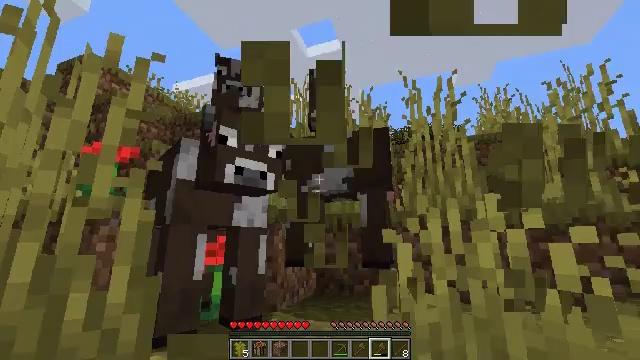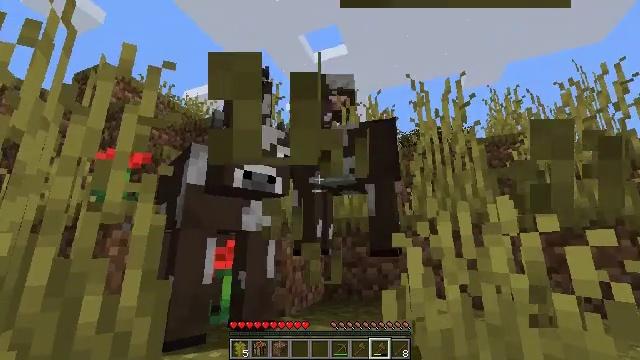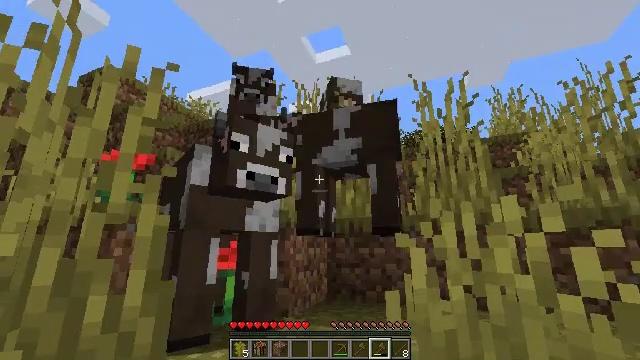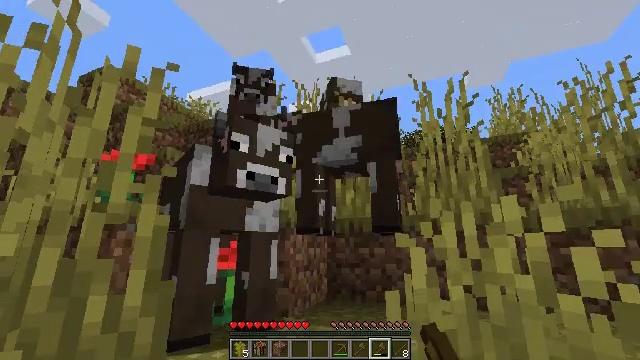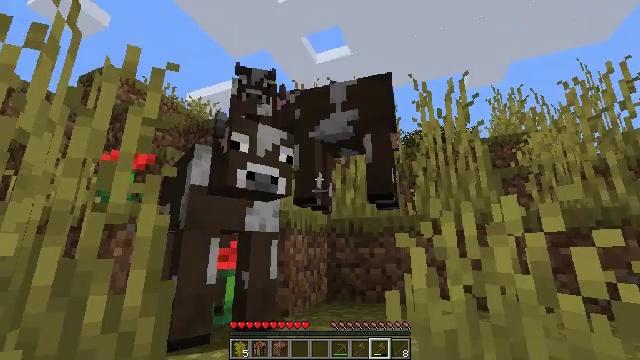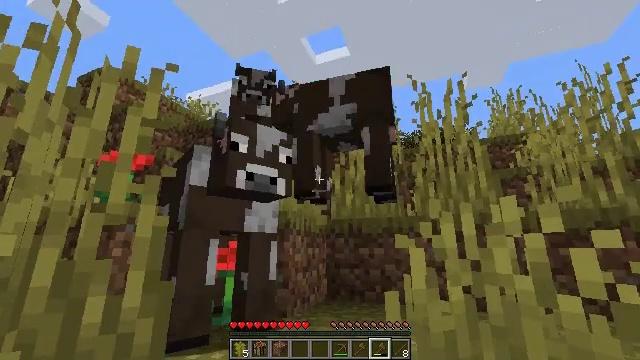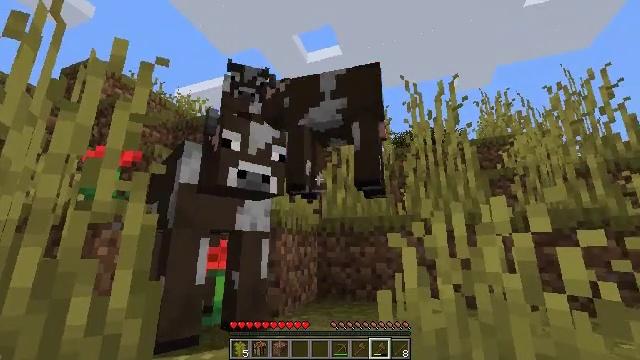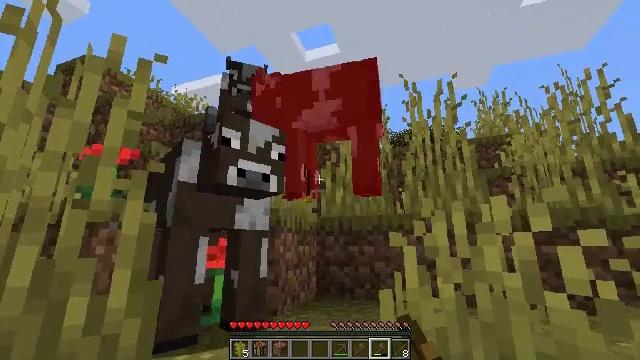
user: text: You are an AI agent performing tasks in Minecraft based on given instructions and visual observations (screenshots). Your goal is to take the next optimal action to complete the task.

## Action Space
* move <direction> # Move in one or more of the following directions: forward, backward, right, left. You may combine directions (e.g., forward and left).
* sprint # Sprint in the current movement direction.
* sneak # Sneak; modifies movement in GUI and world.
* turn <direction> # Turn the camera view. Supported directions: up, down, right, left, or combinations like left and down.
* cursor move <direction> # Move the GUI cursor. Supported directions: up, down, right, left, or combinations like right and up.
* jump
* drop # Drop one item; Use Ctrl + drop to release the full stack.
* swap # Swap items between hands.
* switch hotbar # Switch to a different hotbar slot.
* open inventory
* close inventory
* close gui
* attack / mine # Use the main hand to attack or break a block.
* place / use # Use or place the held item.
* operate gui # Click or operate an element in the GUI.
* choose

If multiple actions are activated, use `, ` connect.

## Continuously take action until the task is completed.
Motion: motion action
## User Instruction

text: Hunt animals.
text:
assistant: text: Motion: turn left
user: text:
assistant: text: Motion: attack / mine
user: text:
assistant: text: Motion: attack / mine
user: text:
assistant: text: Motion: attack / mine
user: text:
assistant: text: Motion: no_op
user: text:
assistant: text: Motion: move forward, turn right, attack / mine
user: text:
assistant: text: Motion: move forward, attack / mine
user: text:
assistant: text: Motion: attack / mine